Field crop: maize
Growth stage: 1
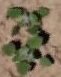
Species: chenopodium